Question: Here I make an example 12x12 correlation matrix:
'''
df <- data.frame(x1=rnorm(20),x2=rnorm(20),x3=rnorm(20),x4=rnorm(20),x5=rnorm(20),x6=rnorm(20),x7=rnorm(20),x8=rnorm(20),x9=rnorm(20),x10=rnorm(20),x11=rnorm(20),x12=rnorm(20))
cormatx <- cor(df)
corrplot(cormatx, method="color")
'''
I was wondering how this one output could be divided in to four separate 6x6 matrixes? Here is an image of how the output should be divided. I hope this makes sense.

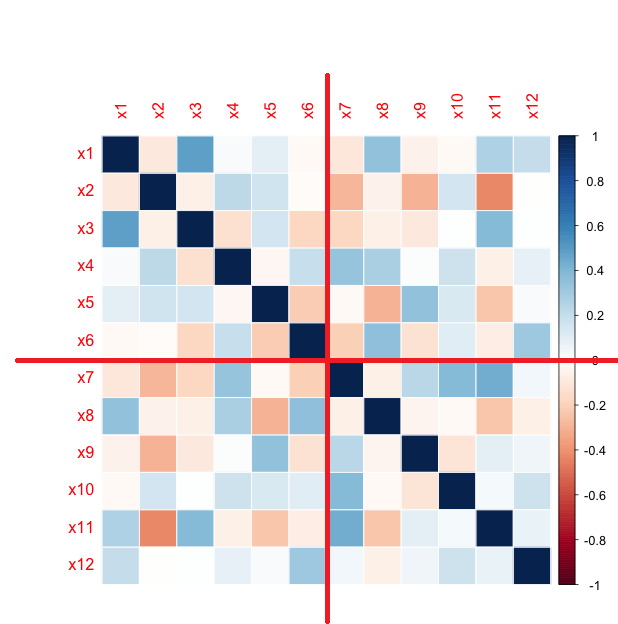
Answer: Like this?
'''
par(mfrow = c(2,2))
corrplot(cormatx[1:6,1:6], method="color")
corrplot(cormatx[1:6,7:12], method="color")
corrplot(cormatx[7:12,1:6], method="color")
corrplot(cormatx[7:12,7:12], method="color")
'''